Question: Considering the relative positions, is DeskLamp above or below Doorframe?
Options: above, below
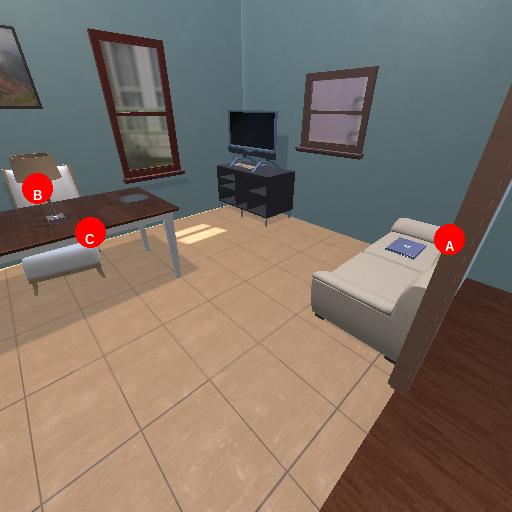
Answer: above